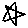
Label: star